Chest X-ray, PA view. Patient: 51 years old, sex M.
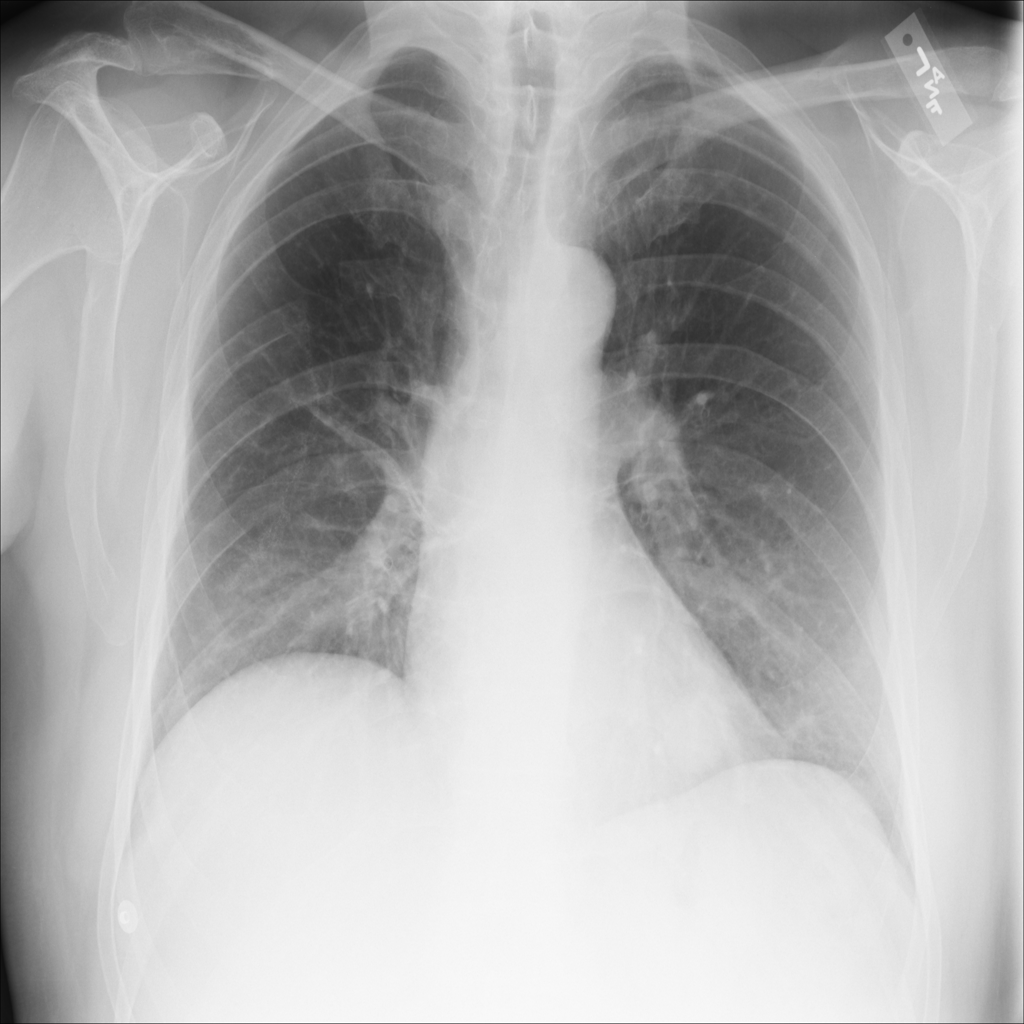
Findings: Mass